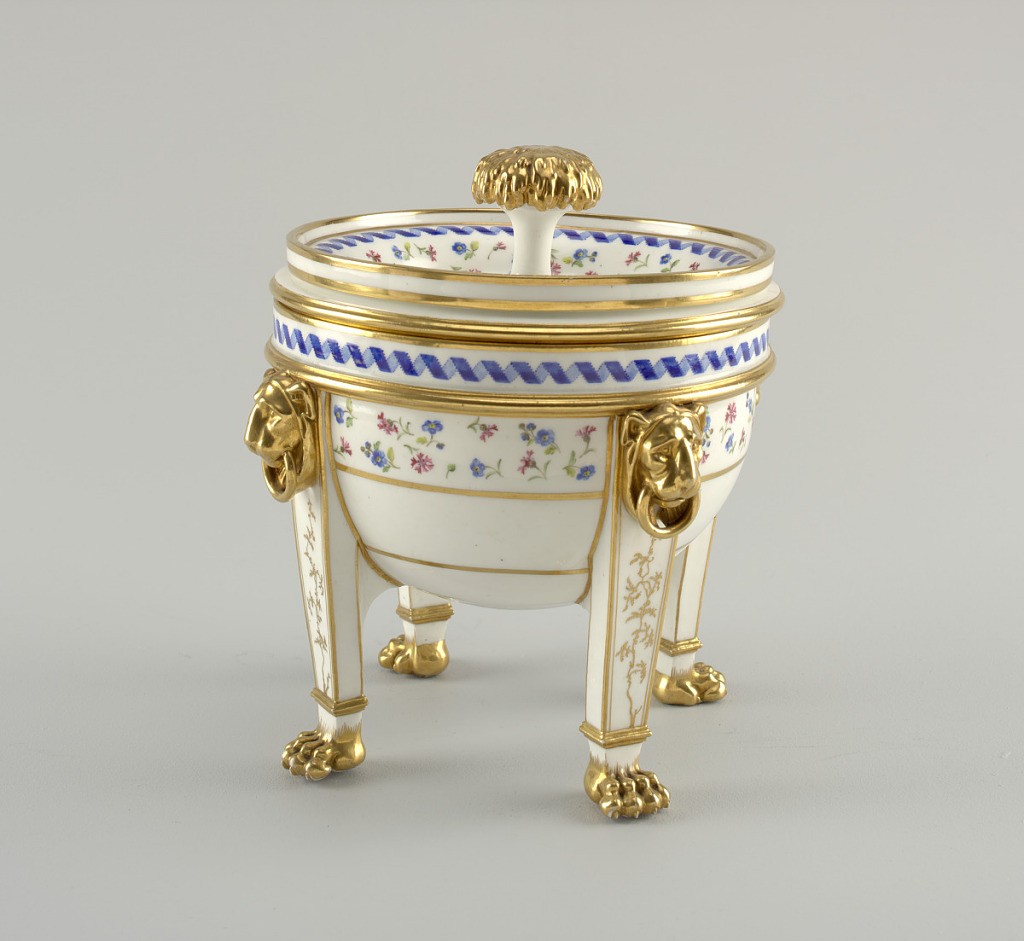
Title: Ice Cream Cooler (Seau à Glace; One of a Pair)
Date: ca. 1795
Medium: porcelain (possibly soft paste), vitreous enamel, gold
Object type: cooler with lining and cover
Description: Semi-ovoid, cylindrical rim; four rectangular legs with lion mascarpone at knees, and paw feet. Lining a flattened hemisphere, with flaring rim and flat edge. Cover is concave, with textured bulbous handle and cylindrical edge. Decoration of scattered floral sprays and blue ribbons.